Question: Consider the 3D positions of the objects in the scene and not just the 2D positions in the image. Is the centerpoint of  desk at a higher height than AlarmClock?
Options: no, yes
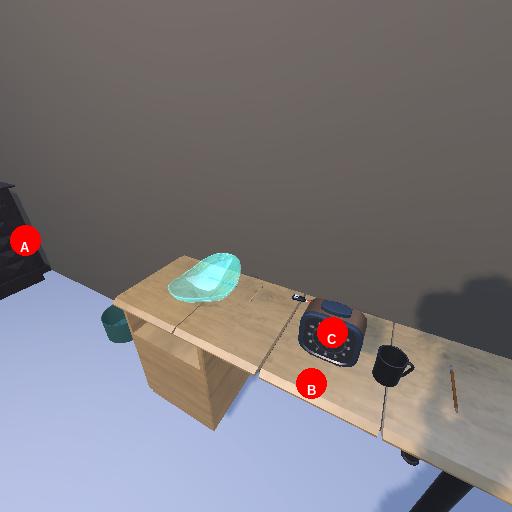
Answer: no